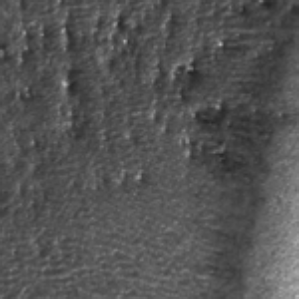
Label: frost